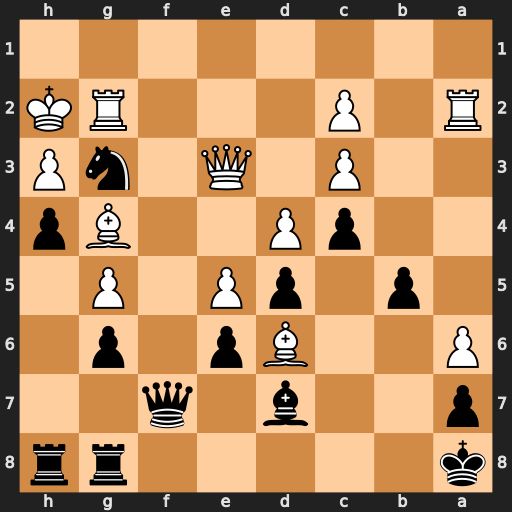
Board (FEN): k5rr/p2b1q2/P2Bp1p1/1p1pP1P1/2pP2Bp/2P1Q1nP/R1P3RK/8
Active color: b
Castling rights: -
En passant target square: -
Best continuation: Nf1+ Kg1 Nxe3